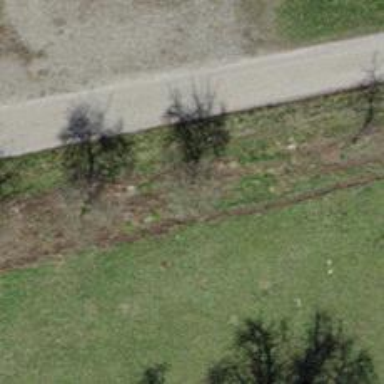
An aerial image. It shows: Deciduous tree with broadleaved leaves.